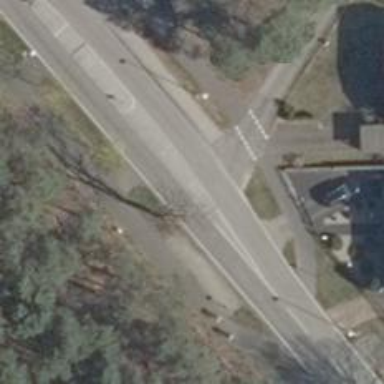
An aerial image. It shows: Secondary road with asphalt surface.